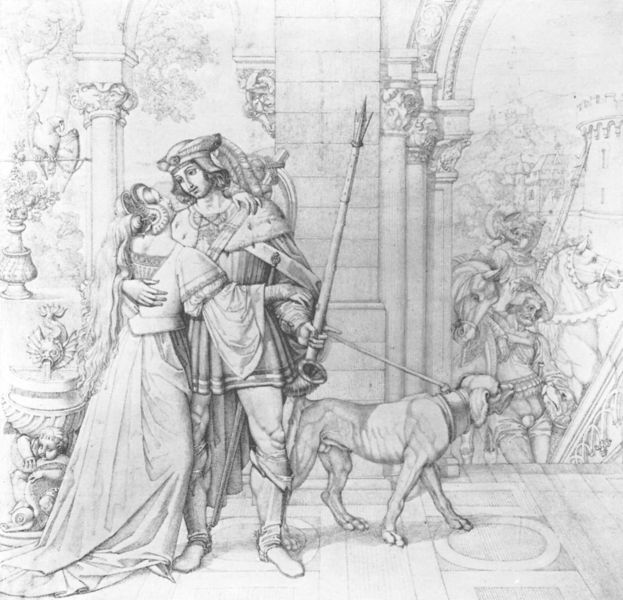
Titel: Siegfrieds Abschied von Krimhilde (Die Nibelungen, Blatt 4)
Künstler: Peter Cornelius
Institution: Frankfurt, Städelsches Kunstinstitut
Schlagwörter: mann, frau, hut, kleid, skizze, säulen, zeichnung, hund, schloss, kleidung, paar, prinzessin, pferd, pferde, vase, mauer, krieg, lanze, stuck, burg, abschied, radierung, waffe, ritter, jagd, rüstung, prinz, adlige, adliger, speer, papagei, hofdame, mann frau, jagdhorn, waldhorn, höfling, thund